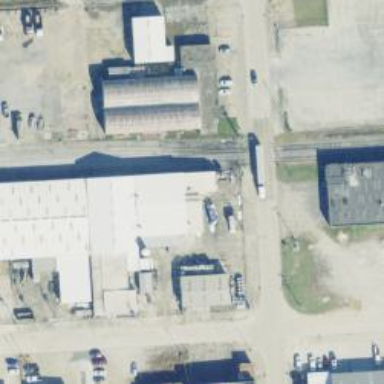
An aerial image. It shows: Rail spur service.